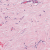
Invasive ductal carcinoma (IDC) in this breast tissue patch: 0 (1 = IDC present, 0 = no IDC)